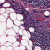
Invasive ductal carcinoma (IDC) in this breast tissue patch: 0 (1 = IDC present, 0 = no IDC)